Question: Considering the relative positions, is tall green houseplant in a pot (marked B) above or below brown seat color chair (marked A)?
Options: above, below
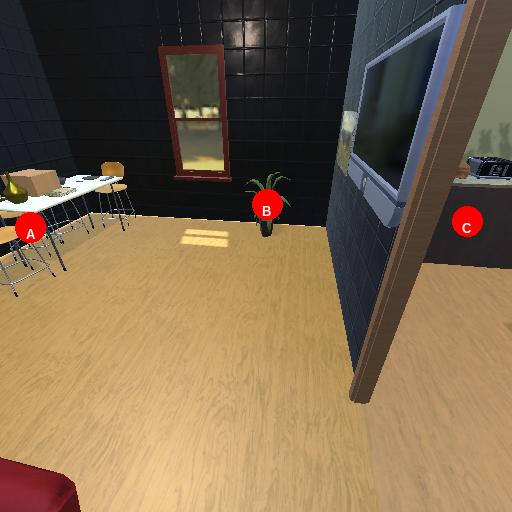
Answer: above